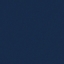
Label: SeaLake